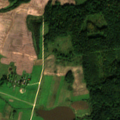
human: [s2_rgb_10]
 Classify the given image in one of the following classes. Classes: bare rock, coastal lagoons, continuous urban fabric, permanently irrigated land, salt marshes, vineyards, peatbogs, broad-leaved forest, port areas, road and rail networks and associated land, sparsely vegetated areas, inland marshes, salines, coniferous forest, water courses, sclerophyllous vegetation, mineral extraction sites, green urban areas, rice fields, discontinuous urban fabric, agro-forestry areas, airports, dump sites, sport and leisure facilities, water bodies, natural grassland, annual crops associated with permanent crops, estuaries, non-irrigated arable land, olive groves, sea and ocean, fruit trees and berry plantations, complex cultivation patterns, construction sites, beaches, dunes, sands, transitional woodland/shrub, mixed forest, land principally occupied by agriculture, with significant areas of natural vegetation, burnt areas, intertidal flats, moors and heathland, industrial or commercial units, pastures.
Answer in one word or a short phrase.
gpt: non-irrigated arable land, complex cultivation patterns, mixed forest